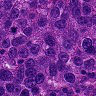
Metastatic tissue present: yes